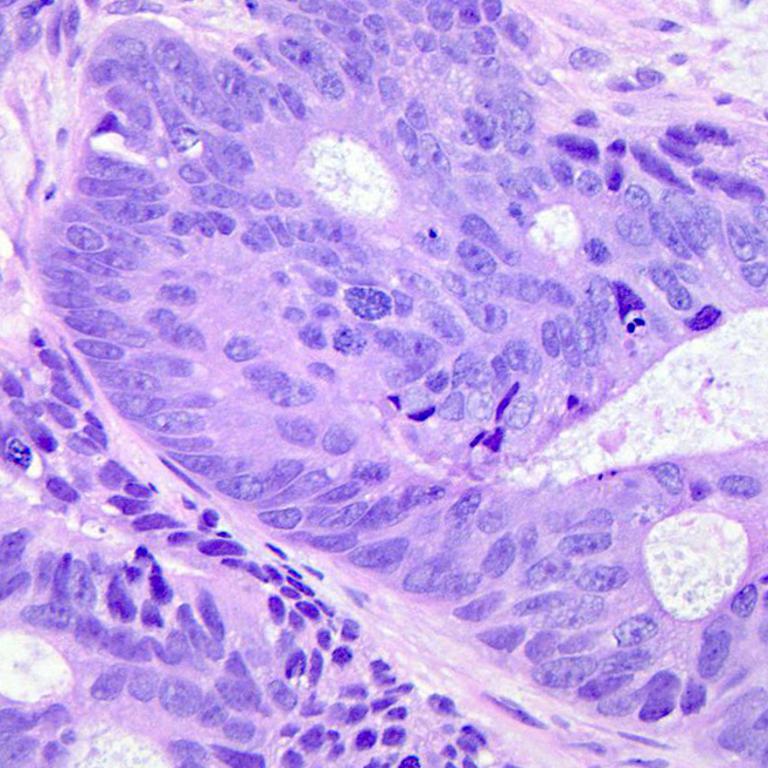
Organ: colon
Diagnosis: adenocarcinomas